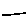
Label: line